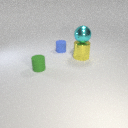
large cyan metal sphere above large yellow metal cylinder